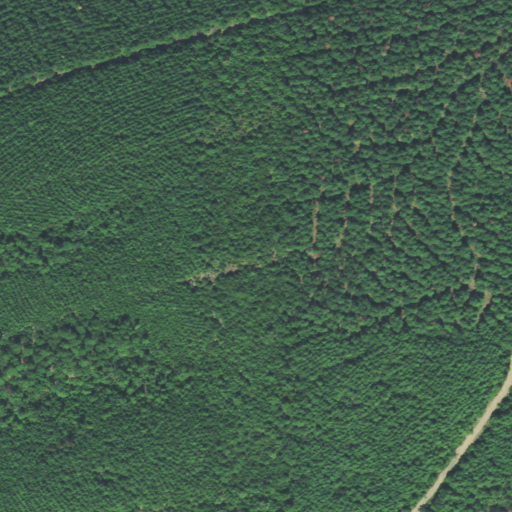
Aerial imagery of mountain in Oklahoma named Musket Mountain containing evergreen forest, open development, deciduous forest, mixed forest, and low intensity development